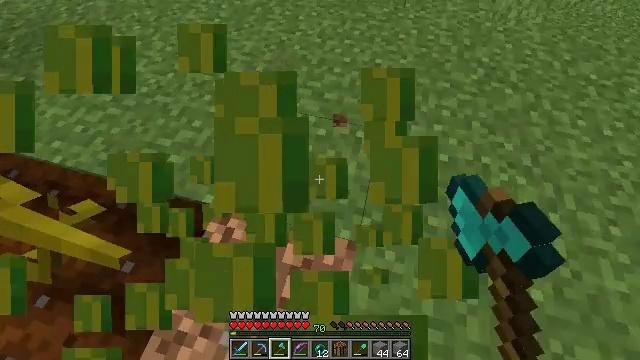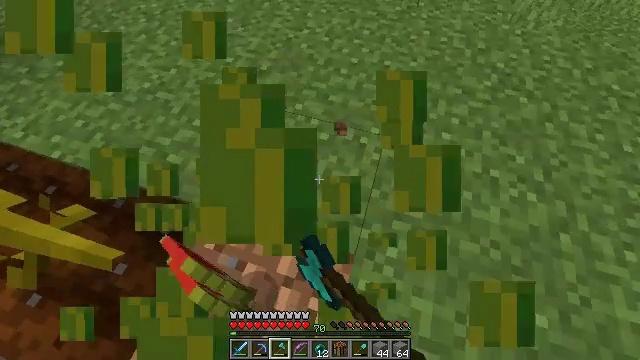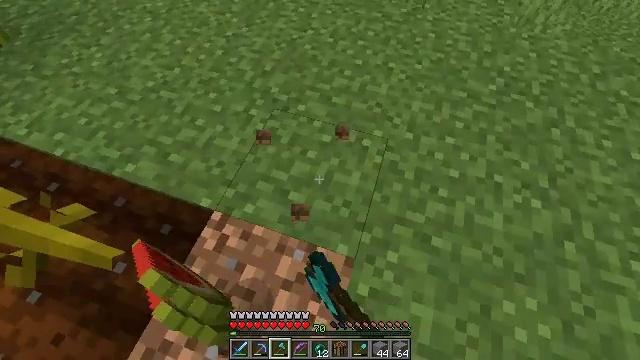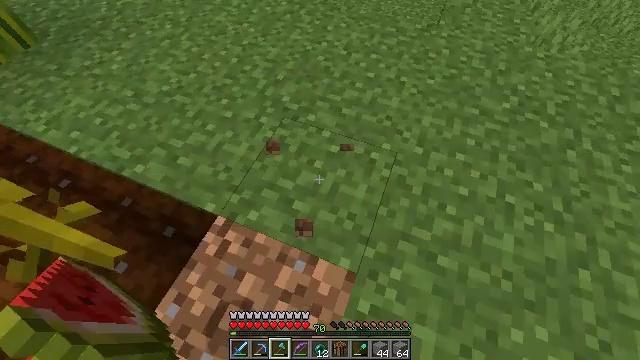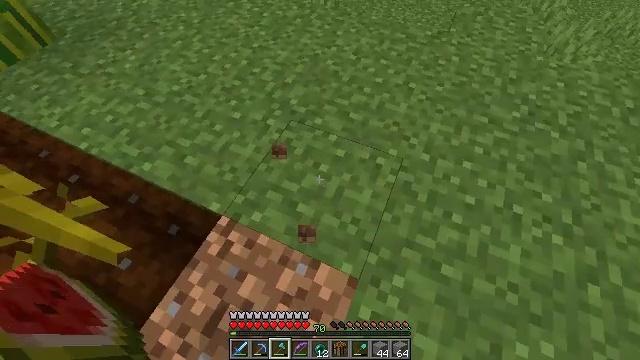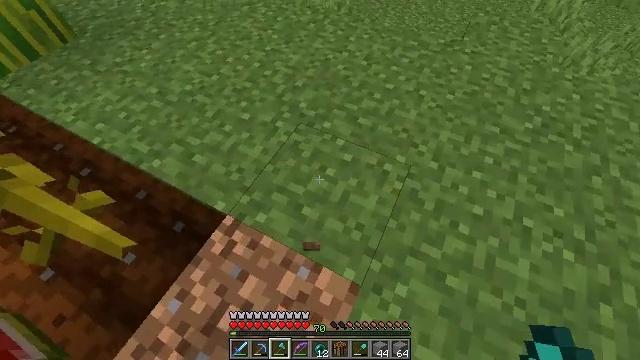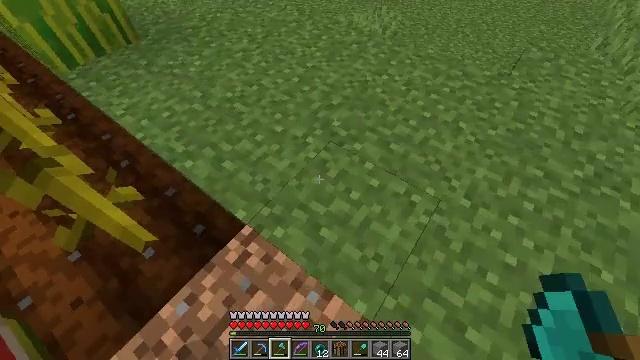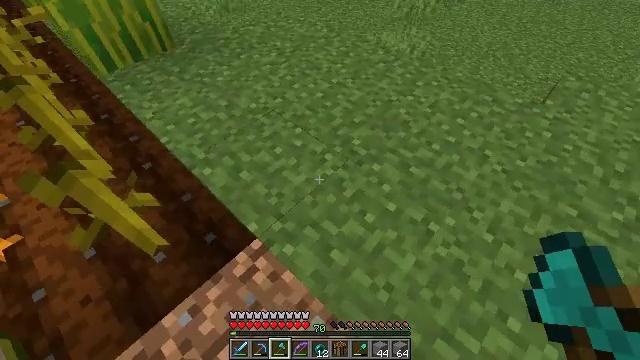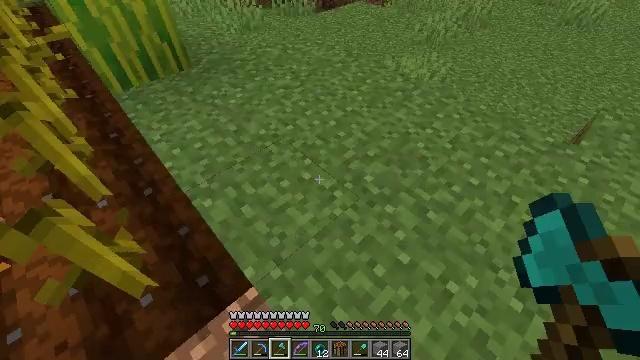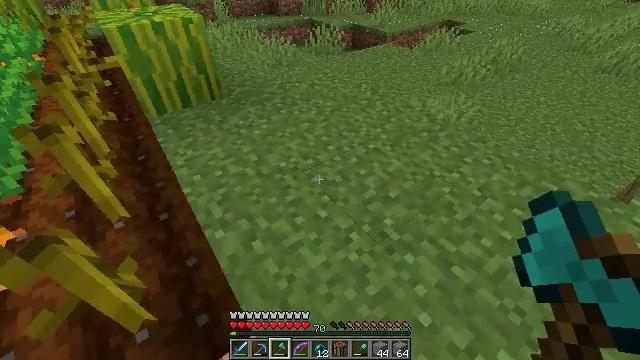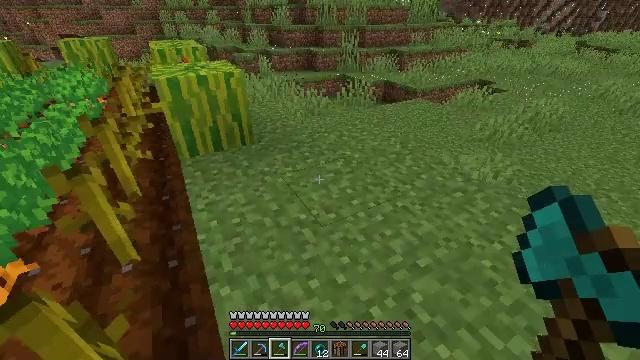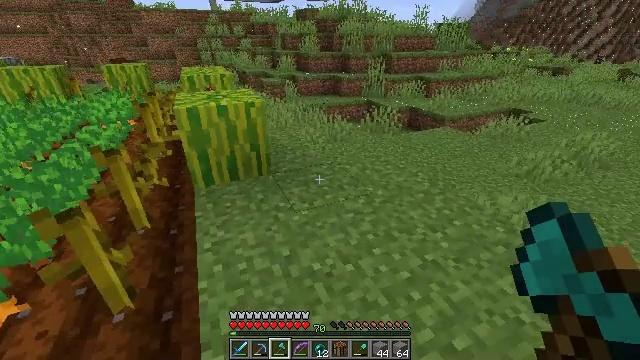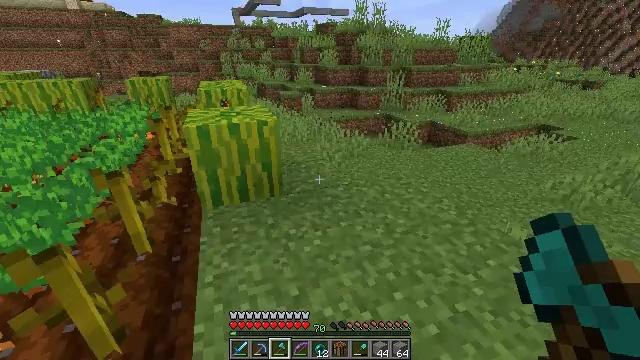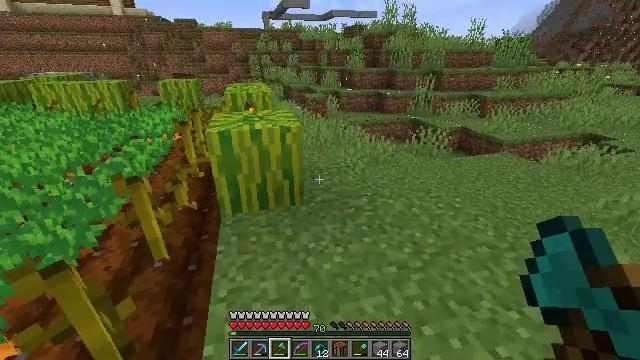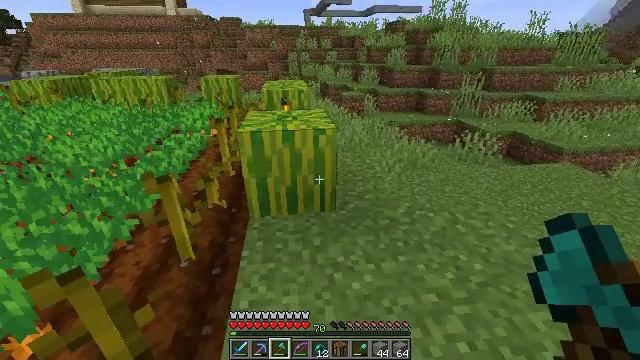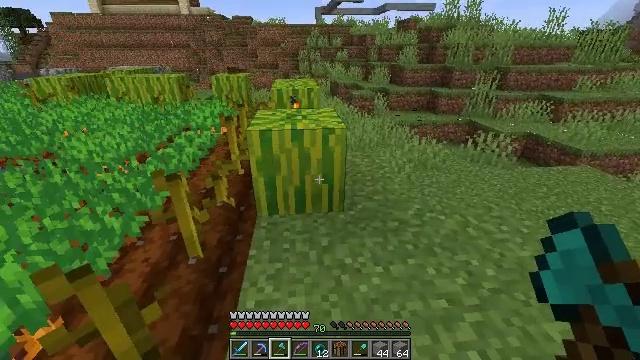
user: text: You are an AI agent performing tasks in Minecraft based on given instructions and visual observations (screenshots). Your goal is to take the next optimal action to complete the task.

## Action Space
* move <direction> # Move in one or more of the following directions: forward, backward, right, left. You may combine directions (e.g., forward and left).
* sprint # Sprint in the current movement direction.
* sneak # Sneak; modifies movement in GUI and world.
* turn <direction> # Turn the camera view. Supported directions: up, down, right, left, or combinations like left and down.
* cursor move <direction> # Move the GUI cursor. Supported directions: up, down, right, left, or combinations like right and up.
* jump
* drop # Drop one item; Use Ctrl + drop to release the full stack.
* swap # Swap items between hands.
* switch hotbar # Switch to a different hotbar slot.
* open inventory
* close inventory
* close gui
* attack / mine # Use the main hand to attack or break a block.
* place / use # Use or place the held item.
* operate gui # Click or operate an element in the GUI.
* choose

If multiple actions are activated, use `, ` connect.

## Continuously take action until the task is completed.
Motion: motion action
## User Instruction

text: Mine a melon block.
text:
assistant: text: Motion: turn left and down
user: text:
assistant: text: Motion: turn left
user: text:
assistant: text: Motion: turn left and up
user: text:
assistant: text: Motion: turn left
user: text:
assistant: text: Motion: turn left
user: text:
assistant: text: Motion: move forward, turn left and up
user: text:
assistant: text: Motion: move forward, turn left and up
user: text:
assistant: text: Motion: move forward, turn left and up
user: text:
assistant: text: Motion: move forward, turn left and up
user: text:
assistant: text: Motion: move forward, turn left and up
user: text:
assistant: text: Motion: move forward, turn left and up
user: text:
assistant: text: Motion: move forward, turn left and up
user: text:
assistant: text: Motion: move forward, turn left
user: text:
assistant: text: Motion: move forward, turn left
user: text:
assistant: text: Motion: move forward, turn left
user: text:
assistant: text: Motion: move forward, turn left, attack / mine
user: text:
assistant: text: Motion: move forward, turn left and down, attack / mine
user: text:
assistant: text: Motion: move forward, turn left and down, attack / mine
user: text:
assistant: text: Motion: move forward, turn down, attack / mine
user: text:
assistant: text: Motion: move forward, turn right and down, attack / mine
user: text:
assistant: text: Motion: move forward, turn down, attack / mine
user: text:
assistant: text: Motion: move forward, turn down, attack / mine
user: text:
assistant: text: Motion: move forward, turn down, attack / mine
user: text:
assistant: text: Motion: move forward, turn down, attack / mine
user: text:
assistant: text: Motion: move forward, turn left and down, attack / mine
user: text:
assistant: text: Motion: move forward, turn left and down
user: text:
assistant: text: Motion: move forward
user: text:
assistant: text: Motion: move forward
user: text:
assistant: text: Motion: move forward
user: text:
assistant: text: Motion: move forward